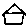
Label: house